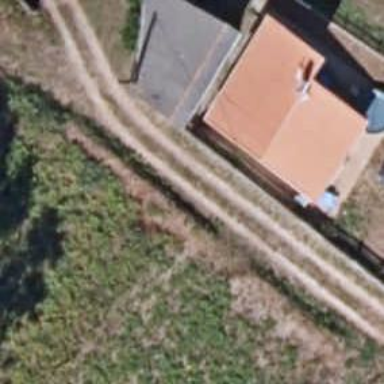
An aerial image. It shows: Unpaved residential road.